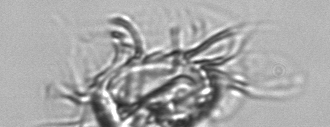
Label: Leegaardiella_ovalis